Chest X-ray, AP view. Patient: 56 years old, sex F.
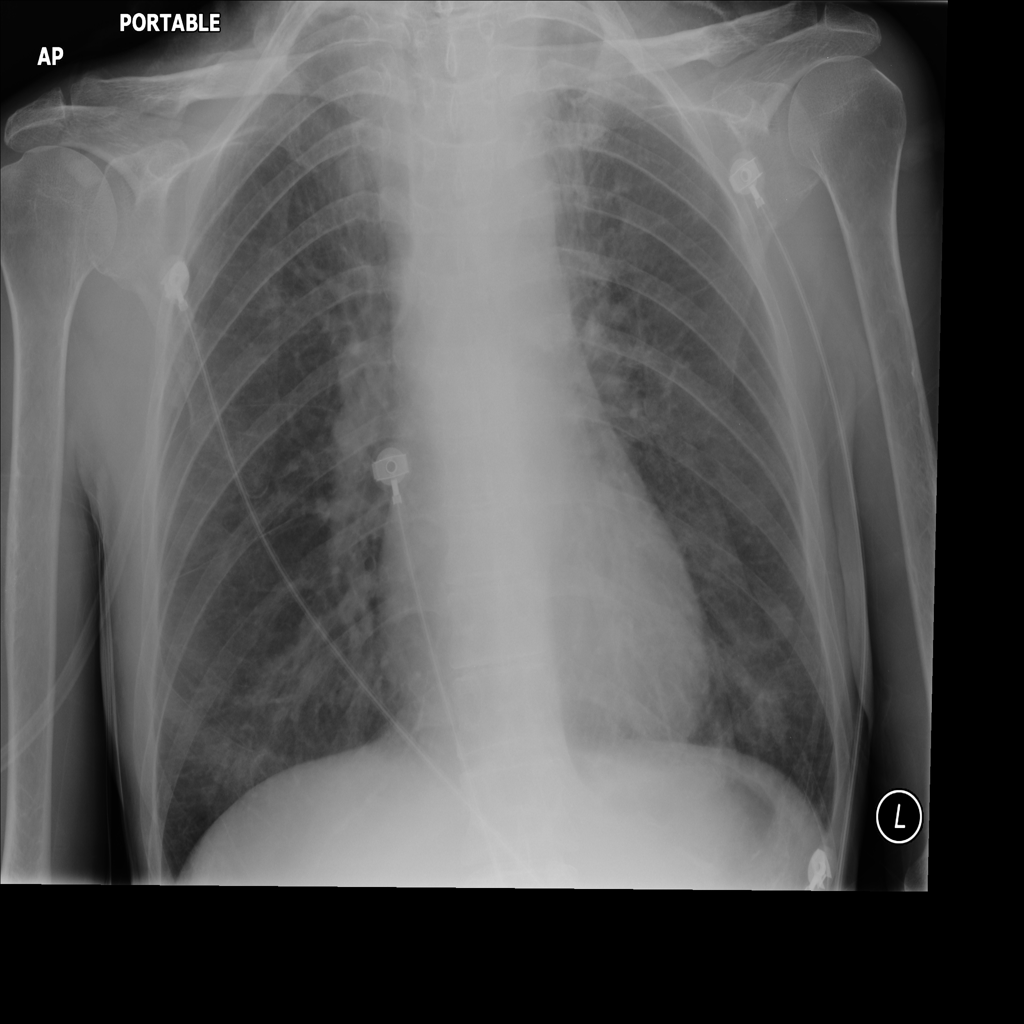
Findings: Nodule